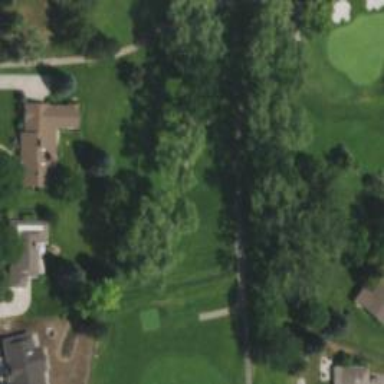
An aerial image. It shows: Golf cartpath that is also road path.